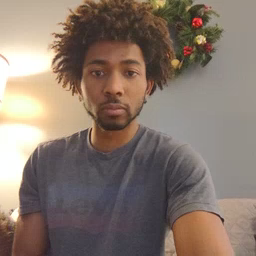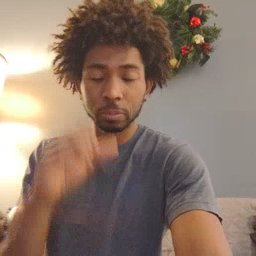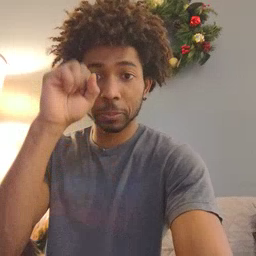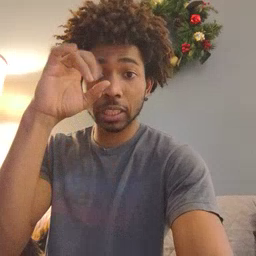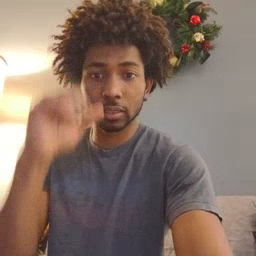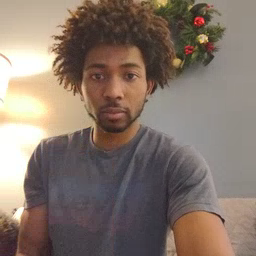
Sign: awake